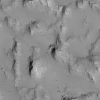
Atmospheric dust classification: not_dusty